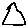
Label: triangle